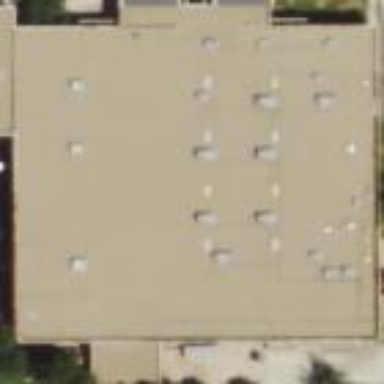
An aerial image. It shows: Building that houses fitness center.